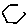
Label: hexagon